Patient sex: F
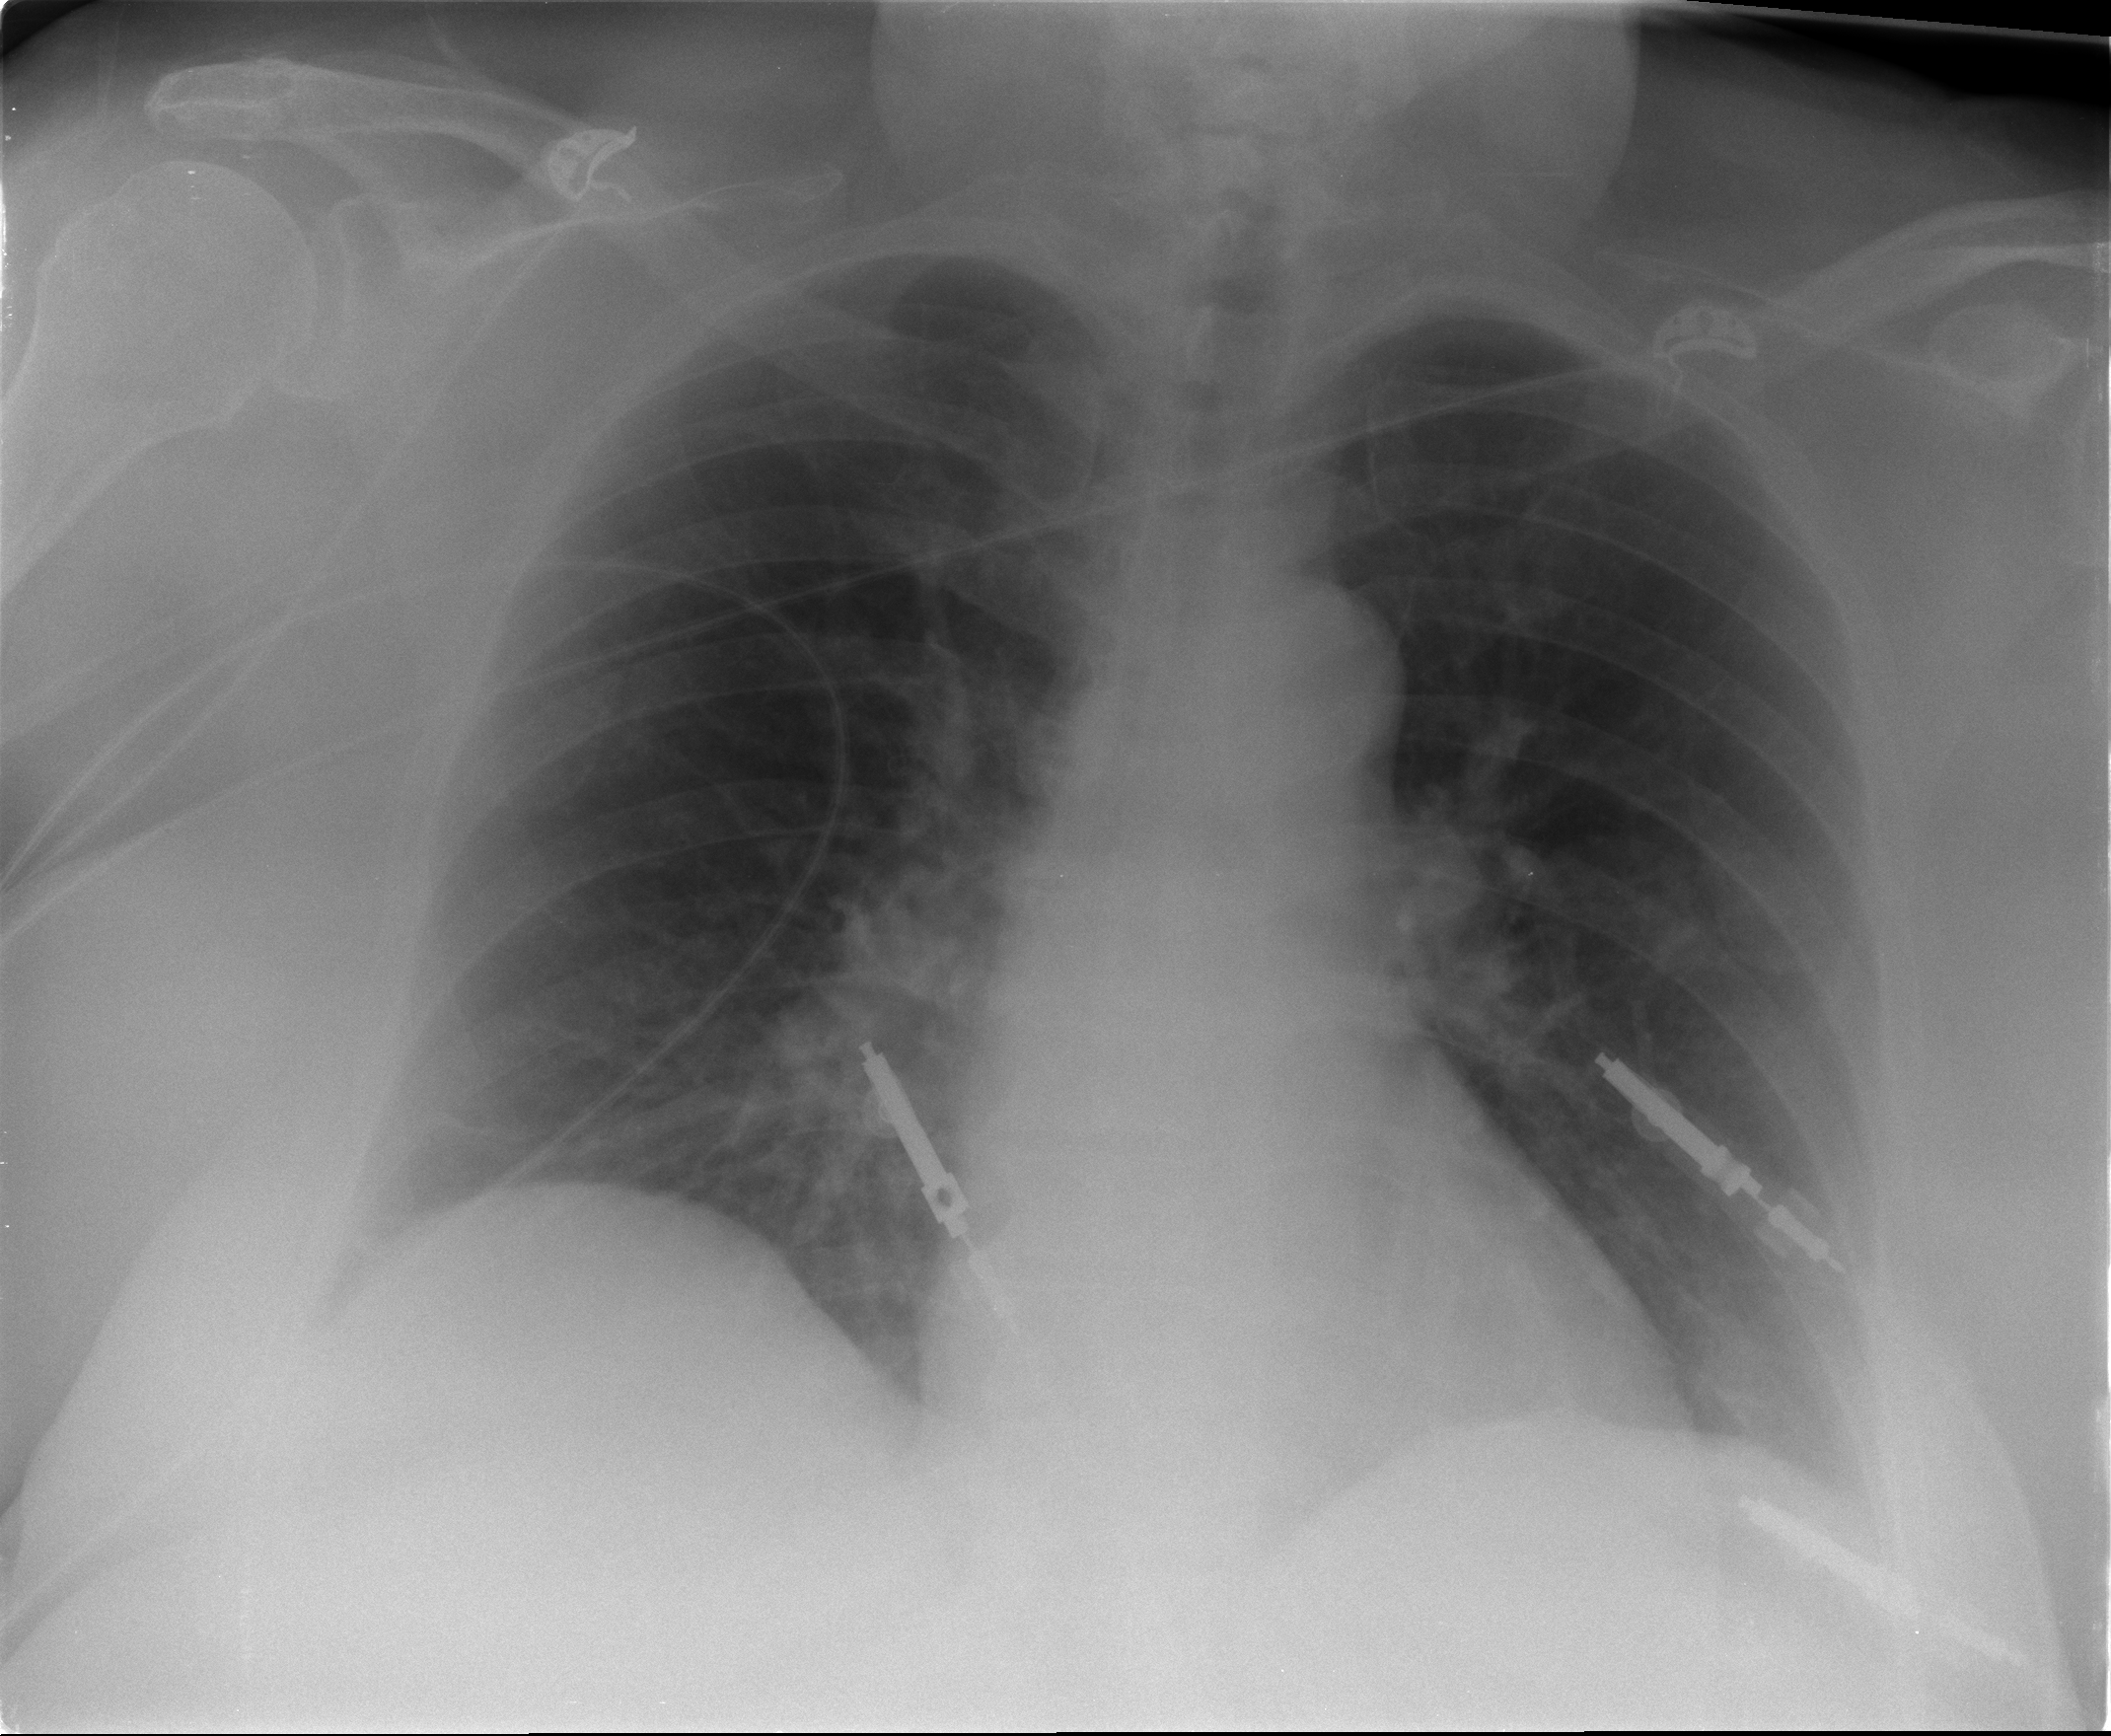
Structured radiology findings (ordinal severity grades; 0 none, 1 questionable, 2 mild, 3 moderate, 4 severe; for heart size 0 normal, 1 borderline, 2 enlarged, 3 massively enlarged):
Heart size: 0
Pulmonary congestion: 0
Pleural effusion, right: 1
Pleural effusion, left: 0
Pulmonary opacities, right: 0
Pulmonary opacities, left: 0
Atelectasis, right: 0
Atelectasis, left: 0